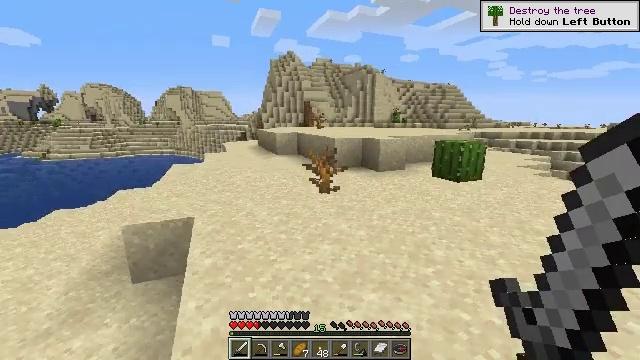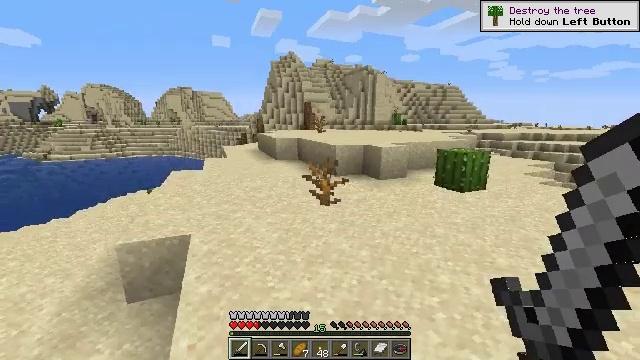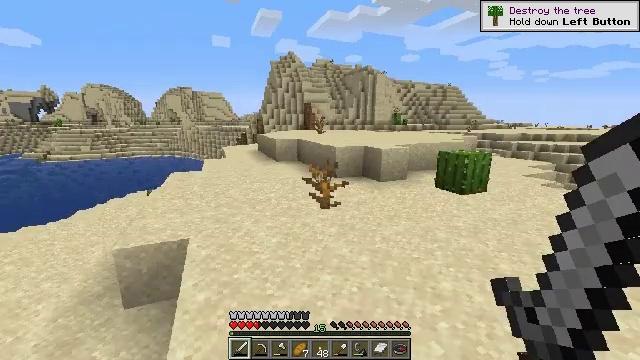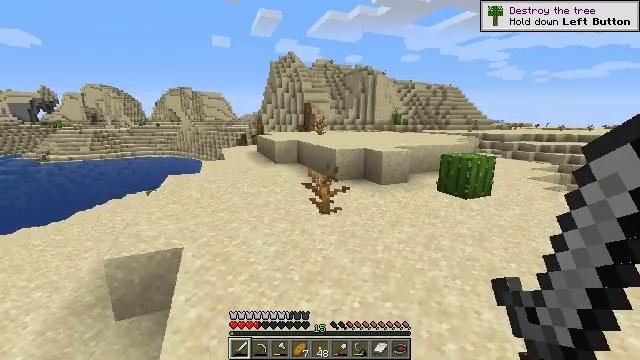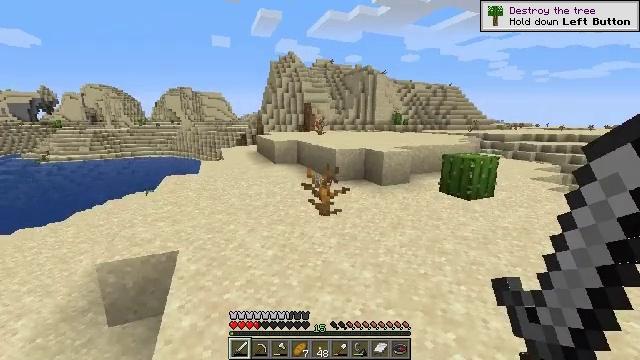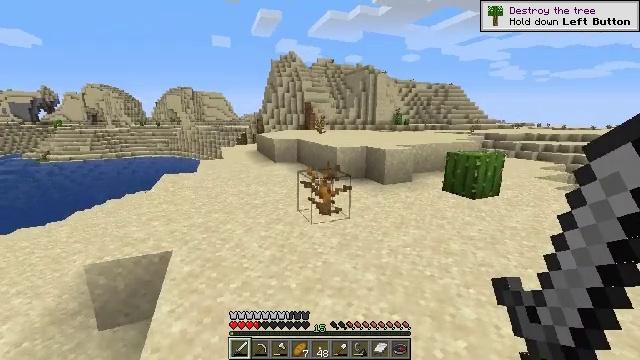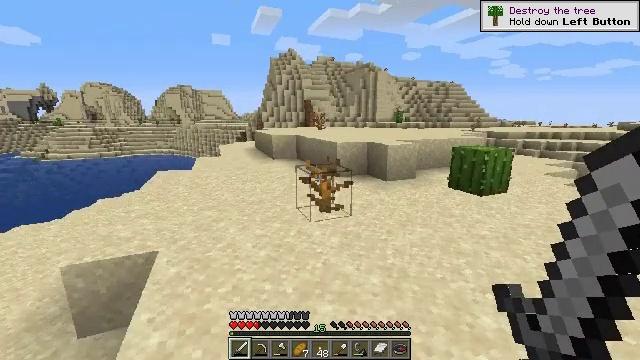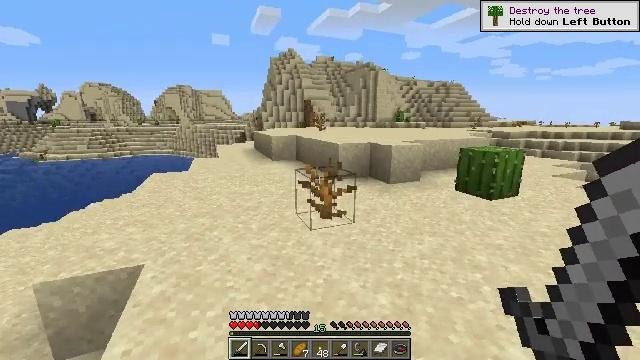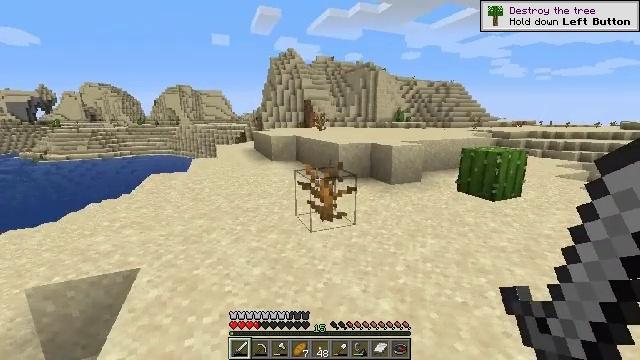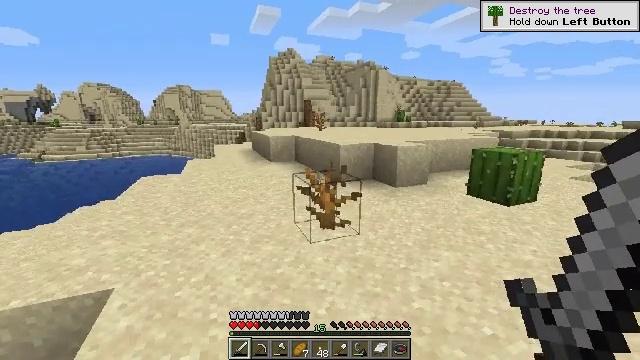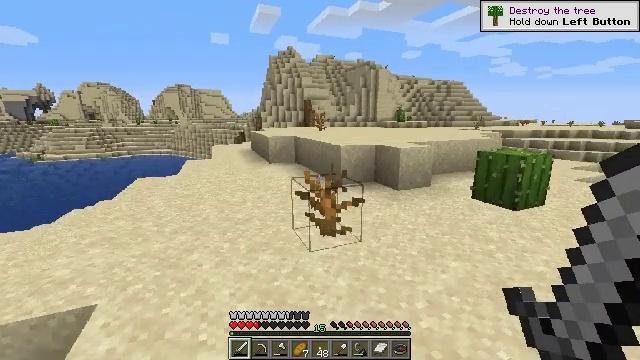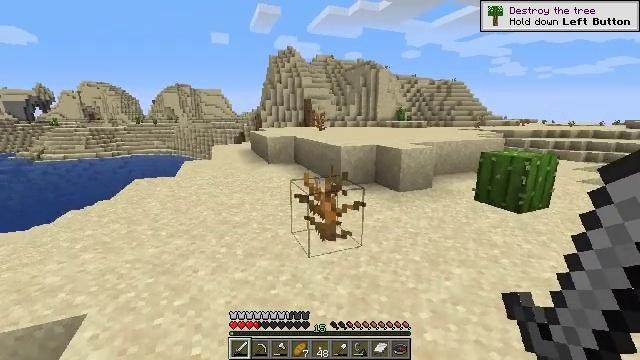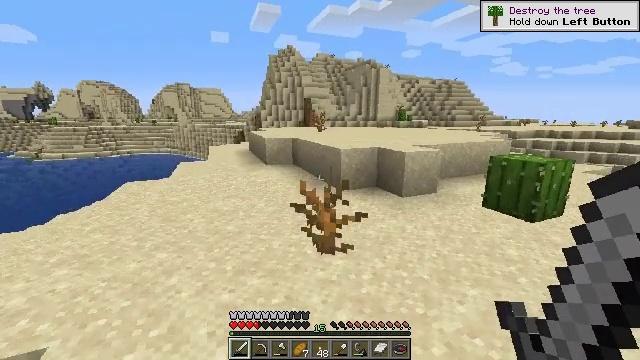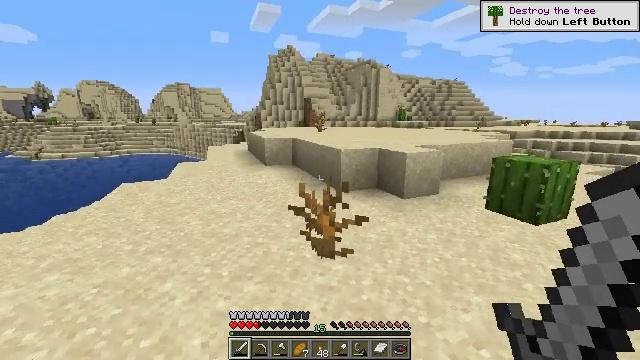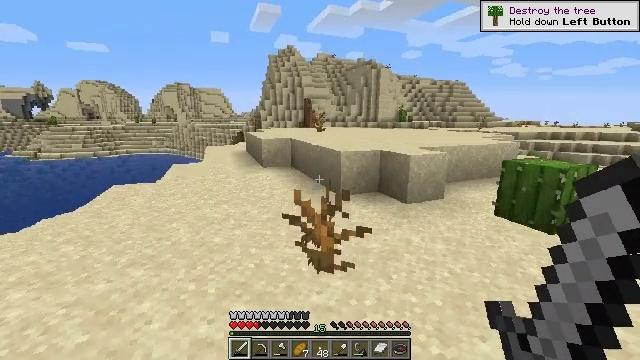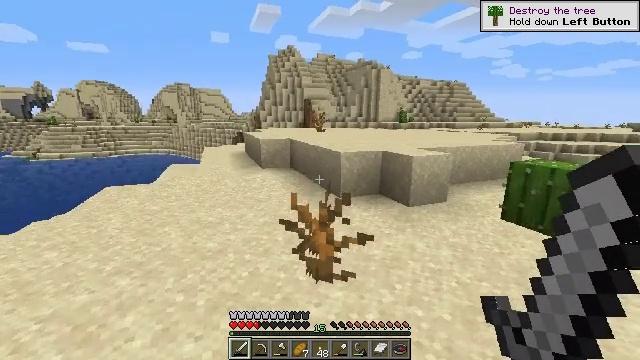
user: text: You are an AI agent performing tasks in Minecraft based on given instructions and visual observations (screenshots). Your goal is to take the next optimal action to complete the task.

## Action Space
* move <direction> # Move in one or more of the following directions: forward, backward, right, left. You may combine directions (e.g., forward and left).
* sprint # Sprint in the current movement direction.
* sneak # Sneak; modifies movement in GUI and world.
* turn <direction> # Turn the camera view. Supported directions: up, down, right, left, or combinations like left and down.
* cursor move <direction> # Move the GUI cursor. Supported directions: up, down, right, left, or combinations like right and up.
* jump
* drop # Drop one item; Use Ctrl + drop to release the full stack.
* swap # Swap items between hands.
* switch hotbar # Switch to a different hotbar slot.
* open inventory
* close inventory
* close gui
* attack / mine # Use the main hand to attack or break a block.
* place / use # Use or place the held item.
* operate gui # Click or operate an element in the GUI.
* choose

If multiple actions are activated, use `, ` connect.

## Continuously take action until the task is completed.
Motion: motion action
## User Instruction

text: Mine the dead bush in the desert.
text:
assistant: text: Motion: move forward, jump
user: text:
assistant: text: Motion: move forward
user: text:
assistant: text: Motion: move forward
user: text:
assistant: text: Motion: move forward
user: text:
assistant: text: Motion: move forward
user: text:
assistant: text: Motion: move forward
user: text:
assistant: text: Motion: move forward
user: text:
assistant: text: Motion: move forward
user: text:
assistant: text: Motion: move forward
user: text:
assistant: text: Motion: move forward
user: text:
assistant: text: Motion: move forward
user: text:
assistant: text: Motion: move forward
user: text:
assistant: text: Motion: move forward
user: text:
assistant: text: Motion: move forward
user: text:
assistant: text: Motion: move forward
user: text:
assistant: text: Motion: move forward
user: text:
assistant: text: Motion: move forward
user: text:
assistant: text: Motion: move forward
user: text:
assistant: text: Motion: move forward
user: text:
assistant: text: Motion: move forward
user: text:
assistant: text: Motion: move forward
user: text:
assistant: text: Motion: move forward, turn right and down
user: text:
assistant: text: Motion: move forward
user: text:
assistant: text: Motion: move forward, turn down
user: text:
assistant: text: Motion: move forward, turn right and down
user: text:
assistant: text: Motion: move forward, turn left and down
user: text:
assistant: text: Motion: move forward, turn right and up, attack / mine
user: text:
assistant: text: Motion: move forward, turn right and up, attack / mine
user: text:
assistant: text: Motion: move forward
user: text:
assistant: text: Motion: move forward, turn right and up